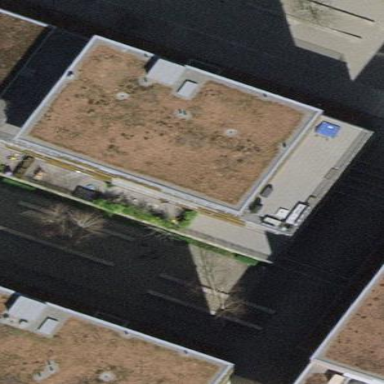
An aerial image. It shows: Flat-roofed apartment building.